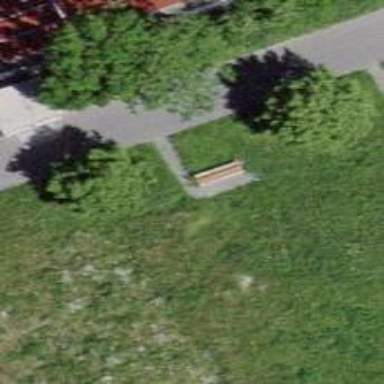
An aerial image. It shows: Bench for seating.